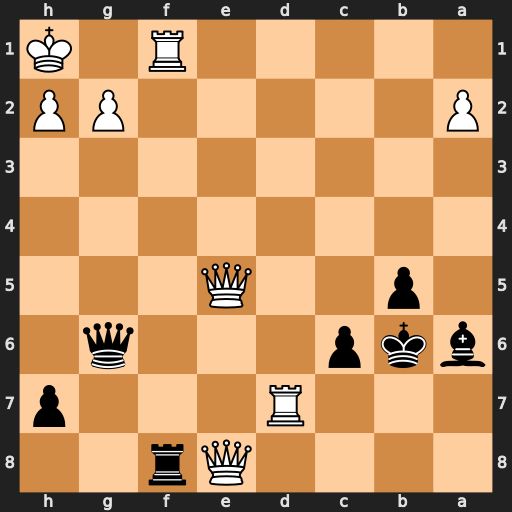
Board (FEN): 4Qr2/3R3p/bkp3q1/1p2Q3/8/8/P5PP/5R1K
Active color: b
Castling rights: -
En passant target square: -
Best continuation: Rxf1#